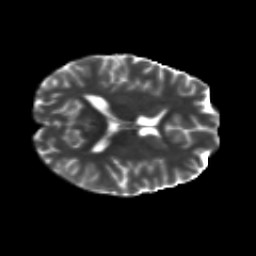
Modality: T2w
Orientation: axial
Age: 24
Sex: male
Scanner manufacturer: siemens
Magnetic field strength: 3 T
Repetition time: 8.8 s
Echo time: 0.085 s